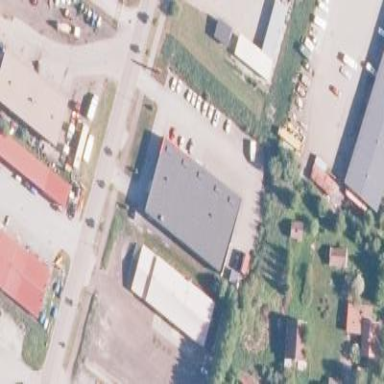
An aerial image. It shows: Commercial building.